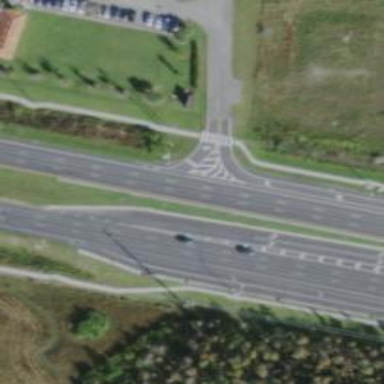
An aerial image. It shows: Asphalt road with primary link designation.